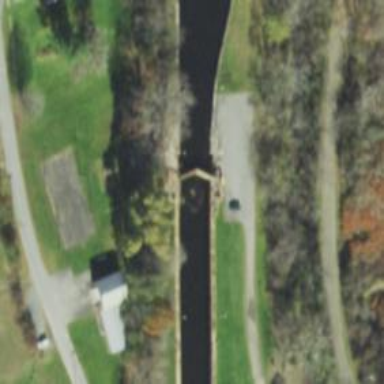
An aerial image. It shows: Lock gate along waterway.